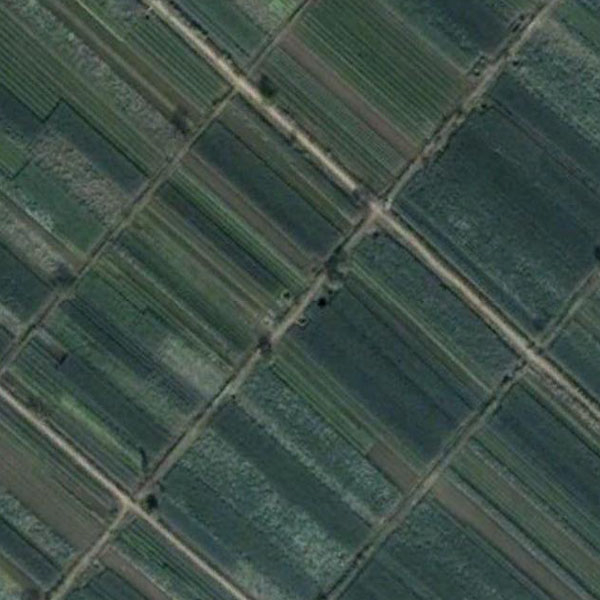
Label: Farmland